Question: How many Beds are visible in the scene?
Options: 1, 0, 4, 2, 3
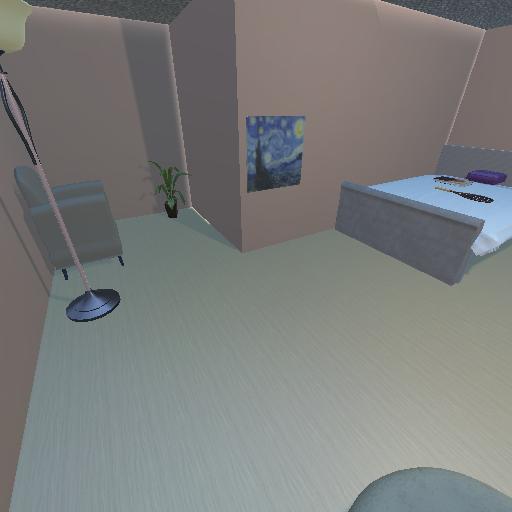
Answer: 1